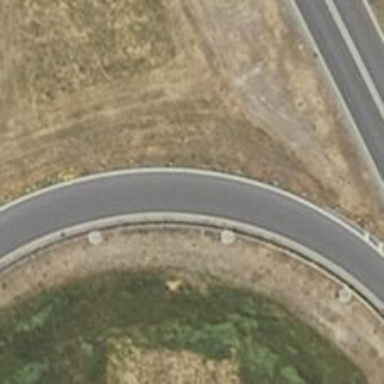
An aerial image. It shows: Asphalt trunk link road.